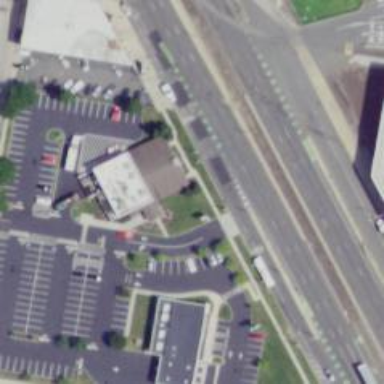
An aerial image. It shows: Unmarked crossing on the road.